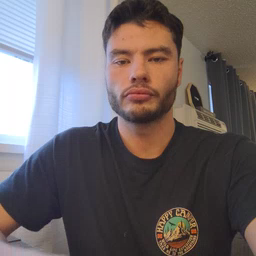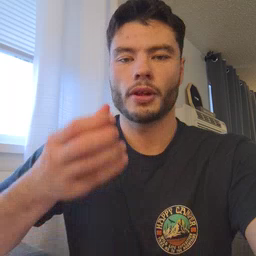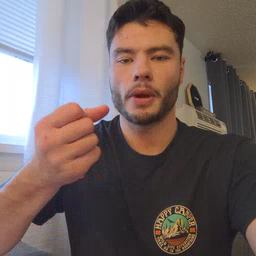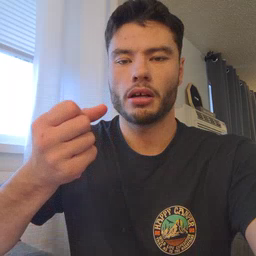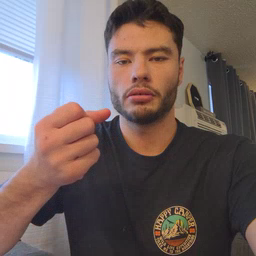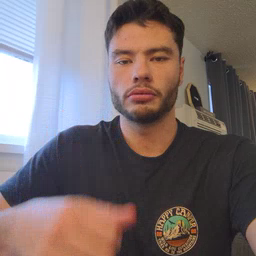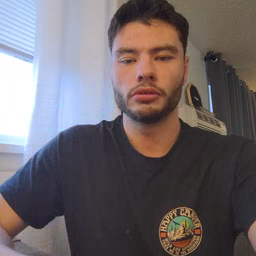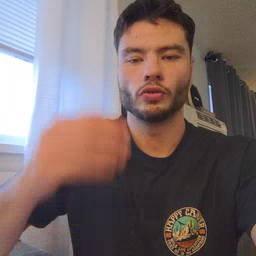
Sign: milk